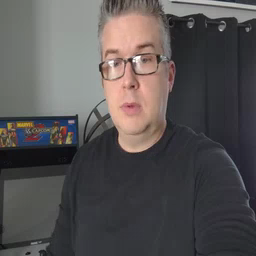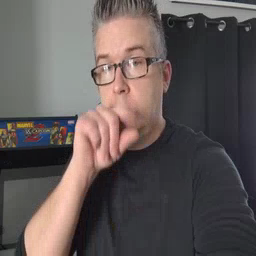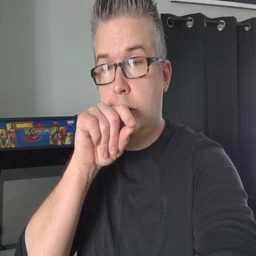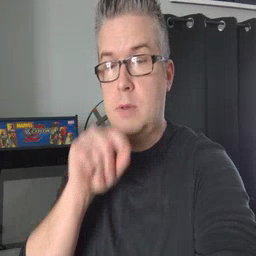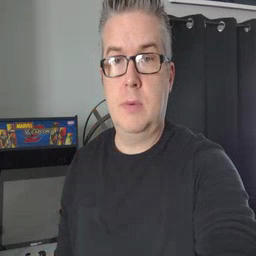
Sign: bird